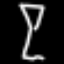
Label: hourglass